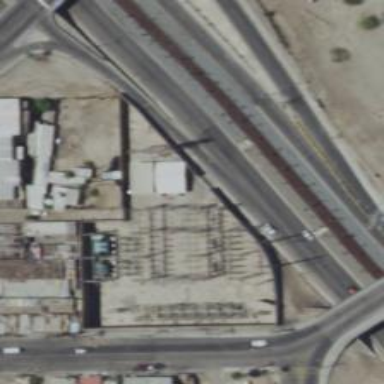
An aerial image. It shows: Outdoor transmission substation.